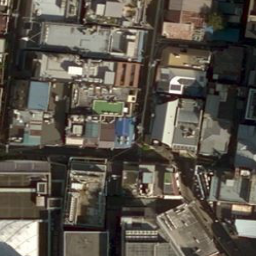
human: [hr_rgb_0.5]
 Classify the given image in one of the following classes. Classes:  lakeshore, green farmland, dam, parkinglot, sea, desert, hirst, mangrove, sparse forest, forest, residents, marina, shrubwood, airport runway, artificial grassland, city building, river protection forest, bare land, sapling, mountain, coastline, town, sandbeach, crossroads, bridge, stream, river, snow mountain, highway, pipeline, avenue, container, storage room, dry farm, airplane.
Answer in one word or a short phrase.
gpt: city building